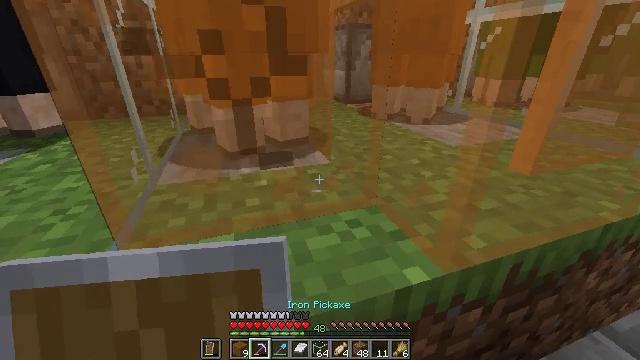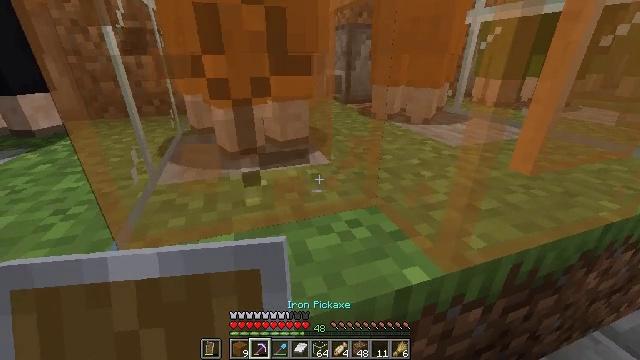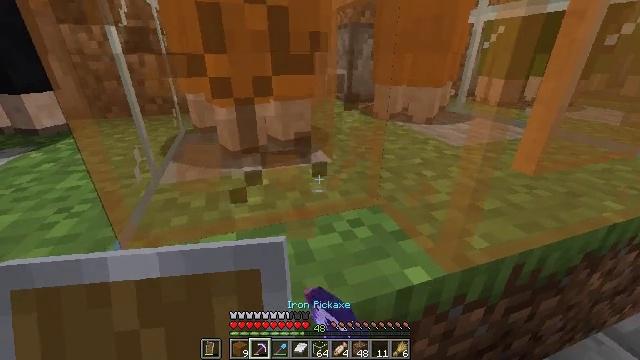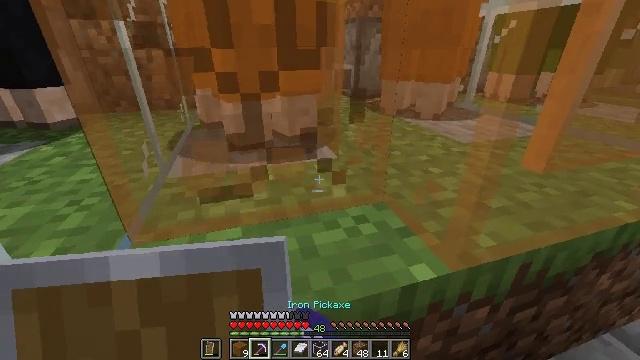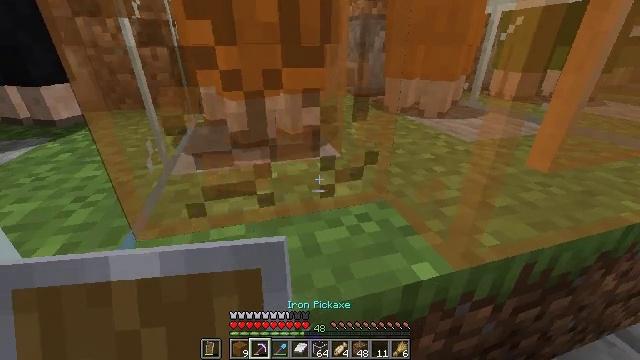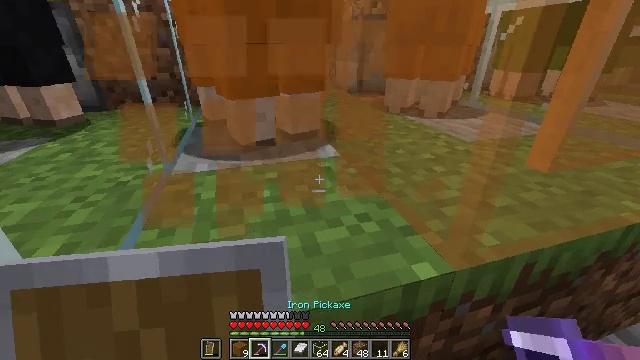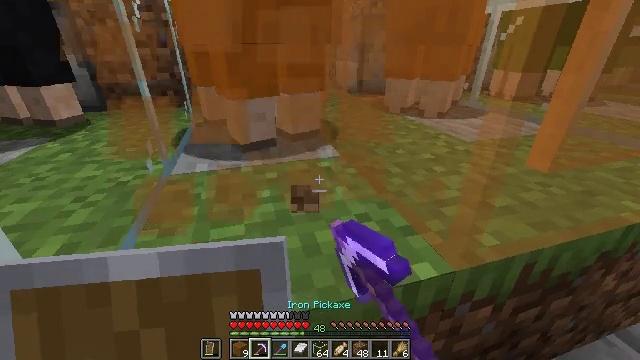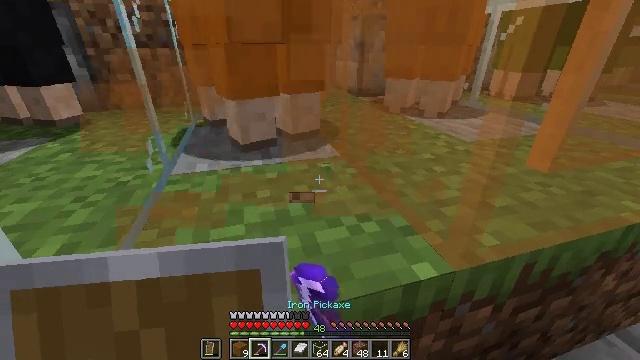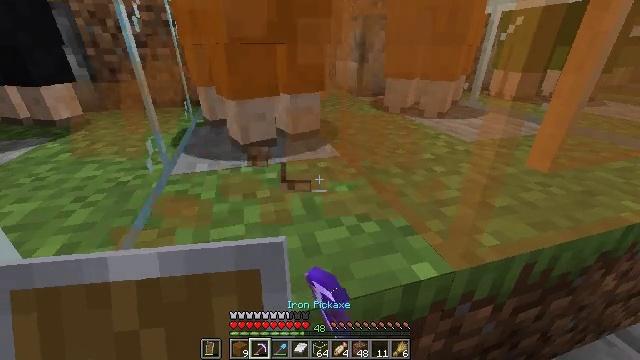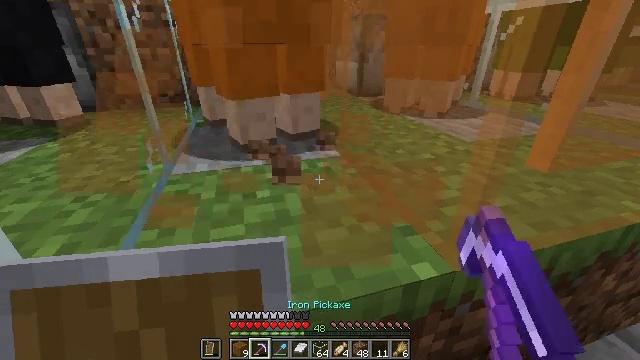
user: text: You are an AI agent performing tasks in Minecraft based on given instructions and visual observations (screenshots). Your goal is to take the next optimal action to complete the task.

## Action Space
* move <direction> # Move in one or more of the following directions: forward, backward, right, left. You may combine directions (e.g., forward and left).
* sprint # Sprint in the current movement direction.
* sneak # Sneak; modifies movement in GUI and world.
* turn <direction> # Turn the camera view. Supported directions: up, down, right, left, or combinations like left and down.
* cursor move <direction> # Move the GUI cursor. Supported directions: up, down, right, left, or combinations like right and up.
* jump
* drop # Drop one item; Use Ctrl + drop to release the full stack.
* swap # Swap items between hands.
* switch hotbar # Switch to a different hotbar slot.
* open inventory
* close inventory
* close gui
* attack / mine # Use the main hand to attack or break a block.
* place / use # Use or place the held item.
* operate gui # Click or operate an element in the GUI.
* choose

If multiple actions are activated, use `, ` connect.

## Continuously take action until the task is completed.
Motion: motion action
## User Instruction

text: Shatter the orange stained glass pane for materials.
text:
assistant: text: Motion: attack / mine
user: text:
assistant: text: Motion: attack / mine
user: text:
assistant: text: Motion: turn left, attack / mine
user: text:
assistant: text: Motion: attack / mine
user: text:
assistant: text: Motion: attack / mine
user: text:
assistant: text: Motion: attack / mine
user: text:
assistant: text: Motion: attack / mine
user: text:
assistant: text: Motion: attack / mine
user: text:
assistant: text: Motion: attack / mine
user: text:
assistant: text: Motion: no_op